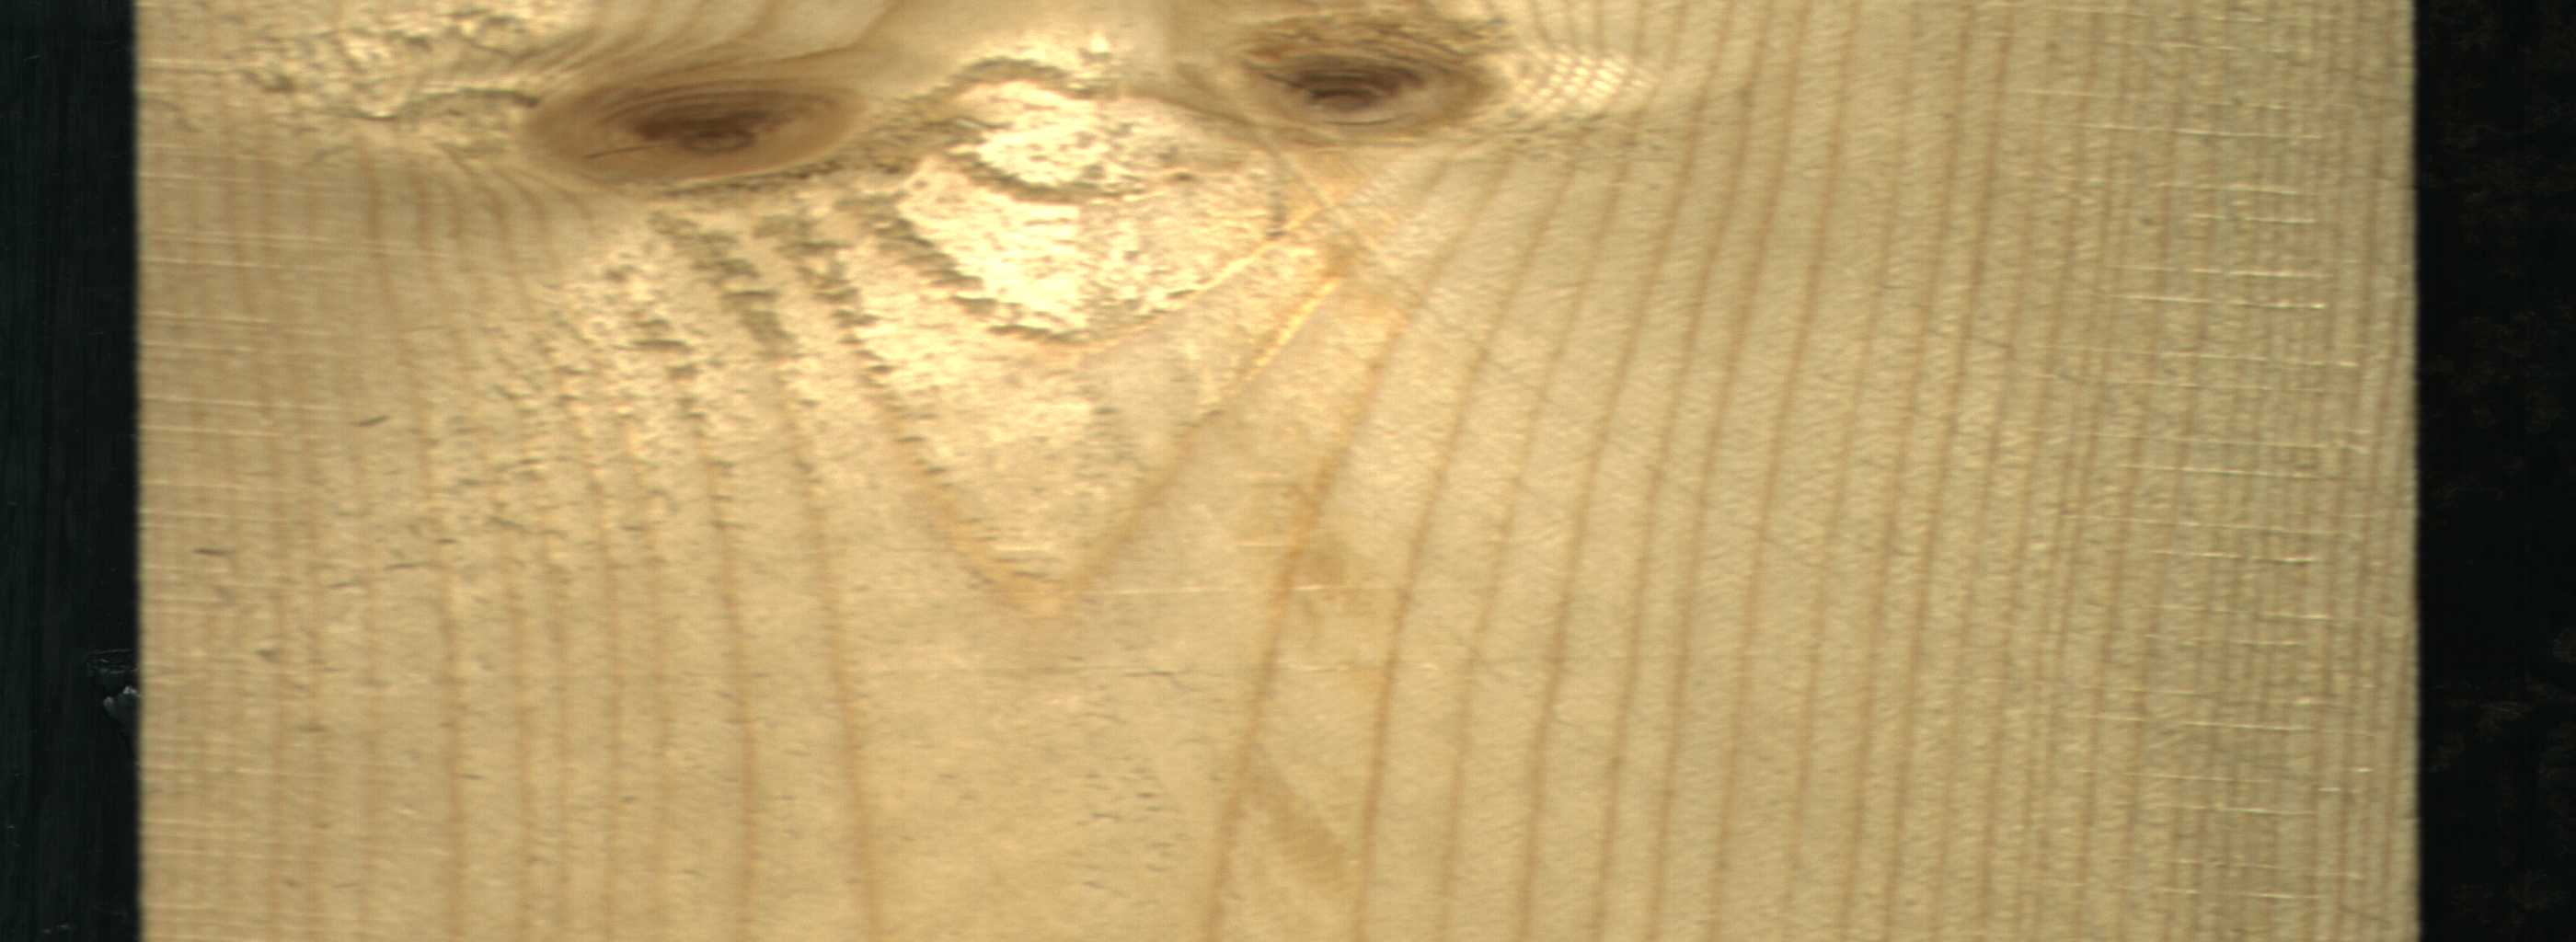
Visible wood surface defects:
Live_Knot
Live_Knot